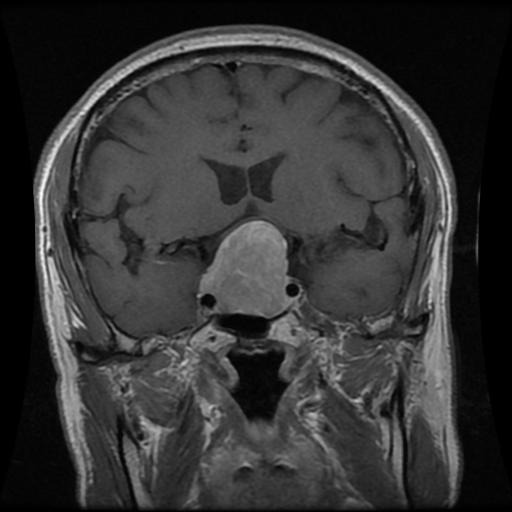
Label: pituitary